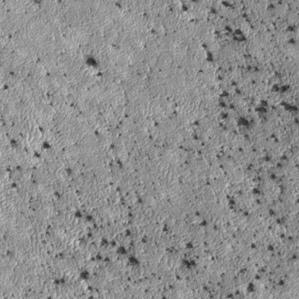
Label: frost